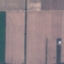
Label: AnnualCrop